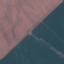
Land use / land cover class: AnnualCrop